Question: I'm attempting to create a filter on the view that allows users to filter the data by time ranges:

When users select this, it maps to an enum type 'TimeRange' that contains two date objects. These date objects contain just the respective times, called 'lowerBound' and 'upperBound' respectively. For example:
'''
MIDNIGHT_TO_SIX(1, Date.parse("HH:mm:ss", "00:00:00"), Date.parse("HH:mm:ss", "06:00:00")
'''
This makes a 'Date' object. Because I have not specified the date portion, that is set to epoch date. When I use these in a critieria for filtering:
'''
and {
or {
eq('startDateTime', range.lowerBound)
gt('startDateTime', range.lowerBound)
}
or {
eq('startDateTime', range.upperBound)
lt('startDateTime', range.upperBound)
}
}
'''
Nothing is being returned! This is clearly because none of the dates in my database are before or equal to epoch time, as per the last 'or' closure.
Is there a way of telling the criteria to only use the time portion during the comparison, or is there a way that I can declare 'lowerBound' and 'upperBound' to not be concerned with the 'Date'?
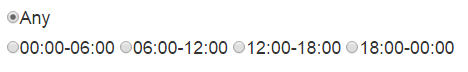
Answer: the straight-forward approach would be to save the number of seconds (or millis) from 00:00:00, so that the lookup is as easy as:
'''
enum Range {
MIDNIGHT_TO_SIX( 1, 0, 6 * 60 * 60 ) //in seconds
}
'''
criteria:
'''
{
between 'startInSec', range.lower, range.upper
}
'''